Question: Is it possible to make JPA read an entity from a view and then update a table.
To give an example:

We have an entity that reads from SuppliersInvoice_VW.
This view and the associated entity will contain InvoiceNo, SupplierCode, and value.
The user sees something along these lines:
Invoice No: 1234
Supplier: Joes' Hardware
Value: 50
Which makes him realise that the value should be 509, so he updates accordingly
Invoice No: 1234
Supplier: Joes' Hardware
Value: 509
This then triggers an update on our SuppliersInvoice entity.
I've mapped '@Table("SuppliersInvoice_vw")' which means it reads the data from SuppliersInvoice_vw, but this also means that its going to update through that view.
Is there a way to make JPA read from a view( ) and update a table()?
The alternate strategy is to just update the view, however I've always been advised not too do this. Does this advice have a performance foundation, or is it more along the lines of 'be aware of what can go wrong when updating through views'.
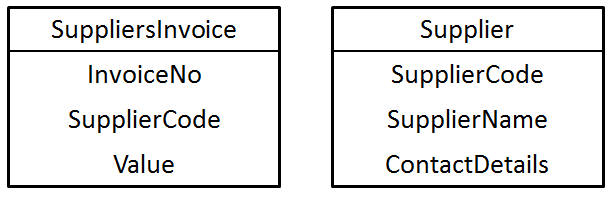
Answer: I don't think it's possible to do exactly what you want with JPA transparently.
The JPA spec only allows a single '@Table' per '@Entity'. Probably the easiest (and most portable) way to deal with this is to have two separate '@Entity' classes, one for the view and one for the table, with similar properties, and pick which one to use based on context of whether you're reading or writing.
If the properties line up you can use commons 'BeanUtils.copyProperties' to initialize the writable object from the view one.
Essentially, whatever read-only entity is mapped to the database view is like a DTO, and you would treat it as such.